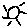
Label: sun